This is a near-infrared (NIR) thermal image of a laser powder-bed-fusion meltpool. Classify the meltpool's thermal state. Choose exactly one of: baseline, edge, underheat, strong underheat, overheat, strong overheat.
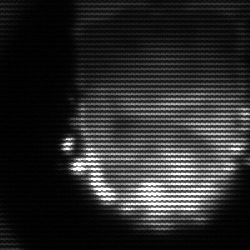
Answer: baseline